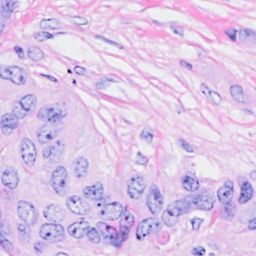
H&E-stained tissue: Breast